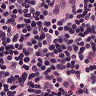
Metastatic tissue present: no